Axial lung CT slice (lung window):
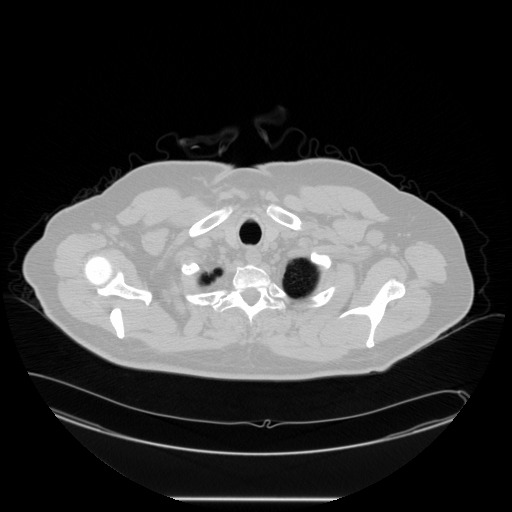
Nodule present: no